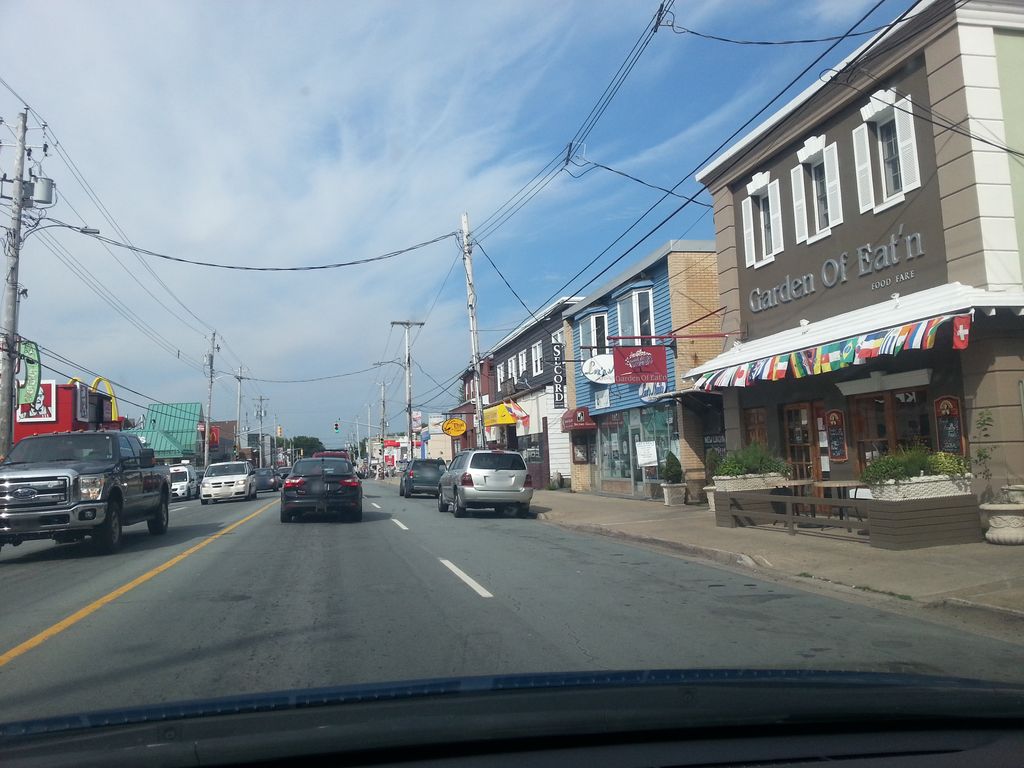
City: halifax